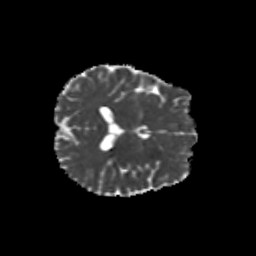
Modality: MD
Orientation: axial
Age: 27
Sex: female
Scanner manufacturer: siemens
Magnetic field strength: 3 T
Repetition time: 8.6 s
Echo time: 0.095 s